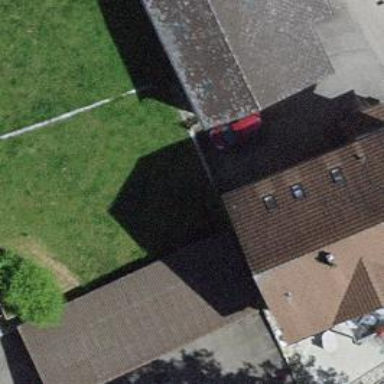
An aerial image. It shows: Garages area with dedicated land use for garages.